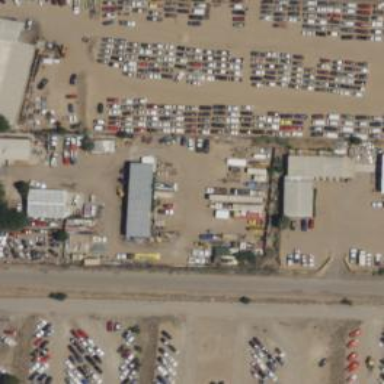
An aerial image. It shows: Scrap yard situated in industrial area.